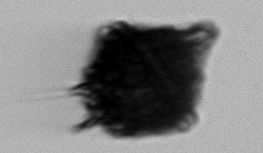
Label: Gonyaulax